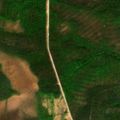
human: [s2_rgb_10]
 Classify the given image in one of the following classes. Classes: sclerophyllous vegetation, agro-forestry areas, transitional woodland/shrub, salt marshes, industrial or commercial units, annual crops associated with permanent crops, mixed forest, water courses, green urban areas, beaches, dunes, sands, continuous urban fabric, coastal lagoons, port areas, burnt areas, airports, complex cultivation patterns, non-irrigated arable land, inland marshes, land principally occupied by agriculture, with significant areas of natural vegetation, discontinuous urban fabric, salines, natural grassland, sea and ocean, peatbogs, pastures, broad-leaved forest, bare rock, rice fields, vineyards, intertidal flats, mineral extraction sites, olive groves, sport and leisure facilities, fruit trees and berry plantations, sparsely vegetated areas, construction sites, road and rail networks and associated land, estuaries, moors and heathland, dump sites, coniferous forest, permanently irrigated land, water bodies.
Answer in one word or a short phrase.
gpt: coniferous forest, mixed forest, transitional woodland/shrub, peatbogs